Question: Suppose I have the following class to be serialized and stored as a RavenDB's document:
'''
public class Block
{
public string Id { get; set; }
public List<List<dynamic>> data { get; set; }
}
'''
After storing, a document like this can be seen in the database:
'''
{
"Id": "f539770a",
"columns": [
[ 90, 91, 92, 93, 94 ],
[ "C", "D", "A", "B", "C" ]
] }
'''
I want to execute a query to retrieve the Nth list of values inside the "Columns" field:
'''
session.Query<Block>().Where(b => b.Id == "f539770a").Select(b =>b.columns[i]);
'''
And I get the following Error:
> {"Cannot deserialize the current JSON object (e.g. {"name":"value"}) into type 'System.Collections.Generic.List'1[System.Object]' because the type requires a JSON array (e.g. [1,2,3]) to deserialize correctly.
To fix this error either change the JSON to a JSON array (e.g. [1,2,3]) or change the deserialized type so that it is a normal .NET type (e.g. not a primitive type like integer, not a collection type like an array or List) that can be deserialized from a JSON object. JsonObjectAttribute can also be added to the type to force it to deserialize from a JSON object.
Path '__document_id'."}
It seems like the query is working (the server returns http 200), but there is a client-side deserialization problem.
Am I missing something?
Thanks!!
UPDATE:
I changed the data structure as the error seems to suggest:
'''
public class Column
{
public List<dynamic> data { get; set; }
}
public class Block
{
public string Id { get; set; }
public List<Column> columns { get; set; }
}
'''
The stored document is like:
'''
{
"Id": "f539770a",
"columns": [
{ "data": [ 95, 96, 97, 98, 99 ] },
{ "data": [ "D", "A", "B", "C", "D" ] }
]}
'''
After executing this query:
'''
session.Query<Block>().Include<Block>(b => b.columns).Where(b => b.parentFileId == dbFileDescriptor.Id).Select(b => b.columns[i])
'''
I get no exception, but the nested array is not loaded:

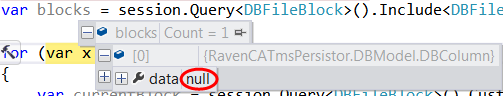
Answer: Remove the 'Include'. That's not what it's used for. The 'Include' is for pre-loading references to other documents so you don't have to make multiple database trips. You might be making RavenDB look for 'Block's' and their corresponding 'Column' documents. See documentation <URL>.
'''
session.Query<Block>().Where(b => b.parentFileId == dbFileDescriptor.Id).Select(b => b.data[i]);
'''
:
If you're going to look something by the Id, use 'Load' not 'Query'.
'''
session.Load<Block>("f539770a").data[i];
'''
I verified that this works with a raven unit test using 'RavenDB.Tests.Helpers' nuget package and 'Shouldly' for the assertion.
'''
public class SoQuestion : RavenTestBase
{
[Fact]
public void GetBlock_Success()
{
using (var docStore = NewDocumentStore())
{
using (var session = docStore.OpenSession())
{
session.Store(new Block
{
Id = "f539770a",
data = new List<List<dynamic>>()
{
new List<dynamic>()
{
90,
91,
92,
93,
94
},
new List<dynamic>()
{
"C",
"D",
"A",
"B",
"C"
}
}
});
session.SaveChanges();
}
docStore.WaitForStaleIndexesToComplete();
//Act
var block = GetBlock(docStore);
//Assert
block.ShouldNotBe(null);
block.data.ShouldNotBeEmpty();
}
}
private Block GetBlock(IDocumentStore documentStore)
{
using (var session = documentStore.OpenSession())
{
return session.Load<Block>("f539770a");
}
}
public class Block
{
public string Id { get; set; }
public List<List<dynamic>> data { get; set; }
}
}
'''